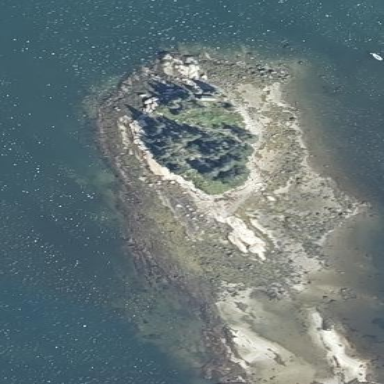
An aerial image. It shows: Islet along the natural coastline.